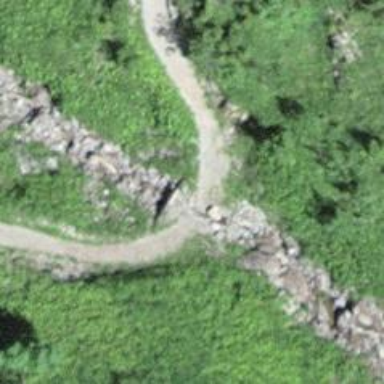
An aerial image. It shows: Dirt path with grade4 track type that includes ford crossing.